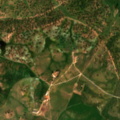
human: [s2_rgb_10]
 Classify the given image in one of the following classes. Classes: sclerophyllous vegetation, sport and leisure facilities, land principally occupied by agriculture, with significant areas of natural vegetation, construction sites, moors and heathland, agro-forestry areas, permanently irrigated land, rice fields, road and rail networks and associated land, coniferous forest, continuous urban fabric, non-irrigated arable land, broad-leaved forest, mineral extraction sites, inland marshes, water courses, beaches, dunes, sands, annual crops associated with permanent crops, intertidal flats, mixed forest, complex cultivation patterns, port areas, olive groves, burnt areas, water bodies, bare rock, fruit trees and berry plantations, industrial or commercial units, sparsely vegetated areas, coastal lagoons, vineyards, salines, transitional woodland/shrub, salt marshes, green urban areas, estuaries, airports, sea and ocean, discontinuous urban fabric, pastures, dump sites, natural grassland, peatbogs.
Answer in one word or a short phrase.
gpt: continuous urban fabric